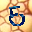
Label: 5